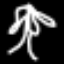
Label: palm tree